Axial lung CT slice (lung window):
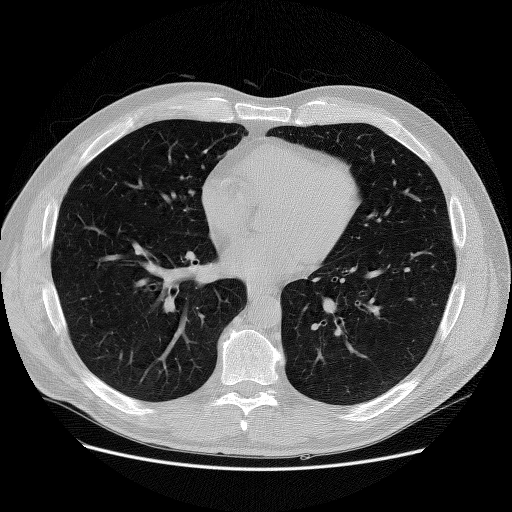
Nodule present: no